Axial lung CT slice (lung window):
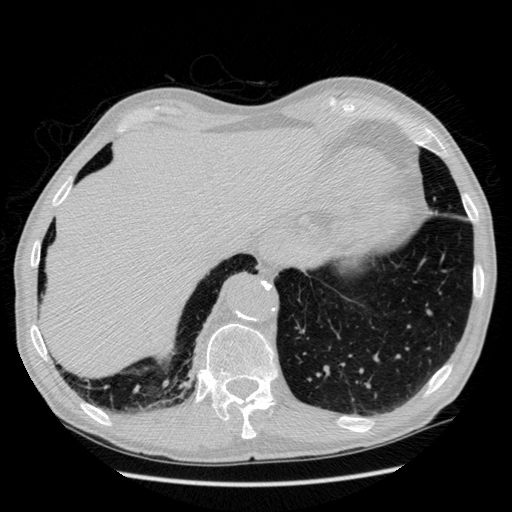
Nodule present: no